Question: I made a shopping cart, where a product item gets added to the cart. When I click the product, it gets stored in a cart, but not local storage. I set it local-storage. When I click a product that already exists in the cart, I want to increment its quantity, but that's not happening. It adds another row instead, which I want to prevent.
Here is my component:
'''
<template>
<div class="row">
<div class="col-md-8">
<div v-for="(product, id) in products" :key="id" class="col-xl-3 col-sm-6 mb-3 float-left">
<div class="card o-hidden h-100">
<div class="card-body">
<div class="card-body-icon">
<i class="fas fa-fw fa-comments"></i>
</div>
<div class="mr-5">{{product.name}}</div>
</div>
<div class="card-footer clearfix small z-1 form-group row" href="#">
<span class="float-left"><input type="text" v-model="product.qty" class="form-control form-control-sm mb-2"></span>
<strong class="float-right col-sm-6">
{{product.price}} TK
</strong>
<button class="btn btn-sm btn-info float-right col-sm-6" @click="addToCart(product)">
<i class="fas fa-plus"></i>
</button>
</div>
</div>
</div>
</div>
<div class="col-md-4">
<table class="table table-sm">
<thead>
<tr>
<th>#SL</th>
<th>Name</th>
<th>Qty</th>
<th>Price</th>
<th>L/T</th>
<th>Action</th>
</tr>
</thead>
<tbody>
<tr v-for="(cart, i) in carts" :key="i">
<td>{{cart.id}}</td>
<td>{{cart.name}} </td>
<td class="text-right">{{cart.qty}}</td>
<td class="text-right">{{cart.price}}</td>
<td class="text-right">{{cart.price*cart.qty}}</td>
<td><button type="button" @click="removeProduct(i)" class="btn btn-sm btn-danger">x</button></td>
</tr>
</tbody>
<tfoot>
<tr>
<td colspan="4" class="text-right font-weight-bold">Total</td>
<td class="text-right"> {{total}}/-</td>
</tr>
</tfoot>
</table>
<div>
<button class="btn btn-sm btn-info float-right">Checkout</button>
</div>
</div>
</div>
</template>
<script>
export default {
data() {
return {
products:[],
carts:[],
}
},
computed:{
total(){
var total = 0
this.carts.forEach(cart => {
total += parseFloat(cart.price * cart.qty)
})
return total
},
},
mounted(){
this.showProduct()
},
methods:{
showProduct(){
axios.get('api/pos')
.then(res=>{
this.products = res.data.data
});
},
addToCart(product){
this.carts.push(product)
},
removeProduct(i){
this.carts.splice(i,1)
}
}
}
</script>
'''
Here is the screenshot:

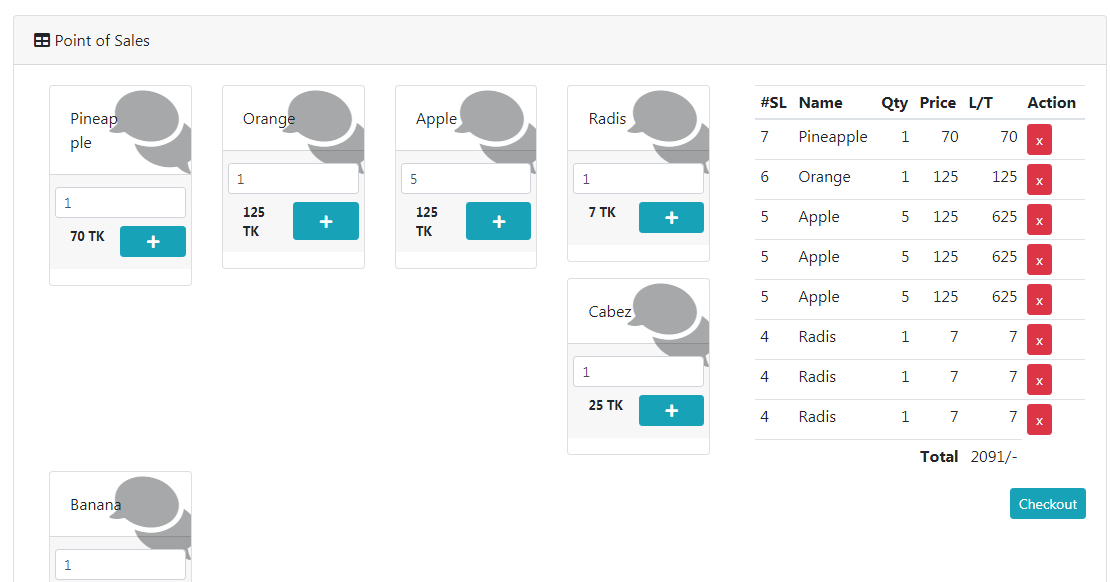
Answer: The problem is 'addToCart()' just pushes another product into the cart without checking if it already exists.
To fix the problem, update that method to find the item, and increment the item's quantity if found. Otherwise, push another item into the cart:
'''
addToCart(product) {
if (this.carts.find(p => p.id === product.id)) {
product.qty++
} else {
this.carts.push(product)
}
}
'''